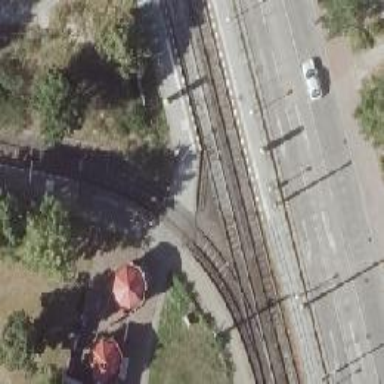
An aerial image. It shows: Tram railway with one electrified contact line.